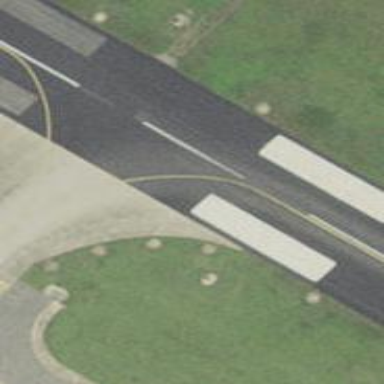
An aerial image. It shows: Image of taxiway at airport.